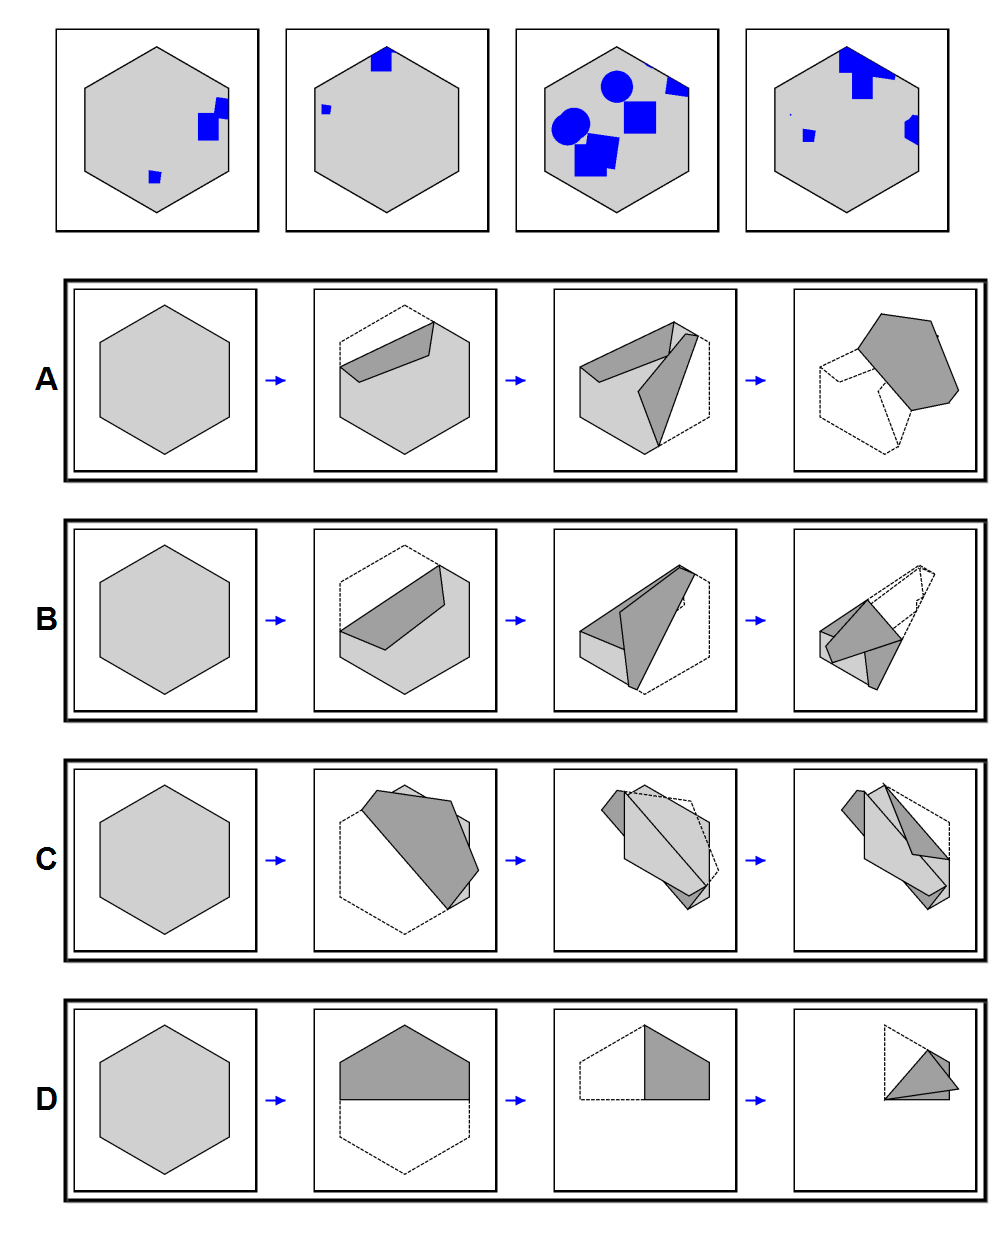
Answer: C